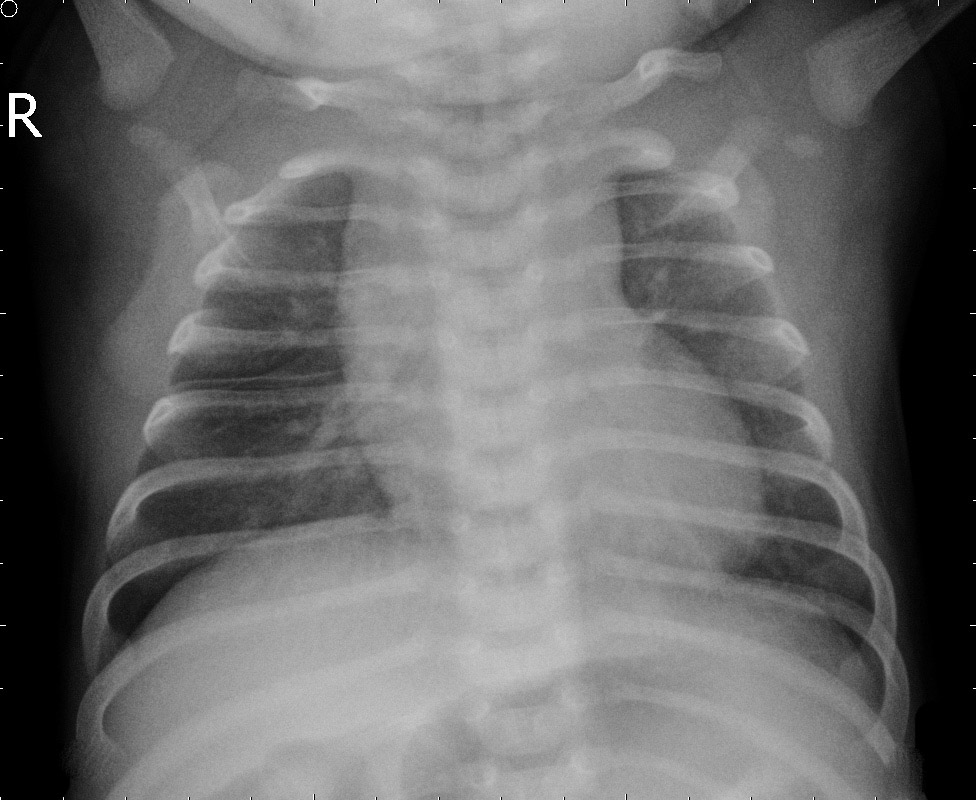
Diagnosis: NORMAL